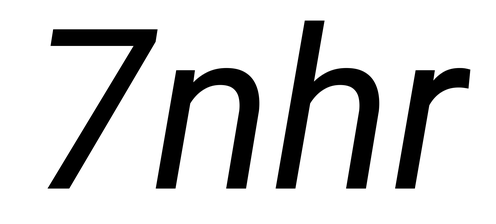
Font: Roboto-Italic_Italic